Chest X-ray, AP view. Patient: 20 years old, sex M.
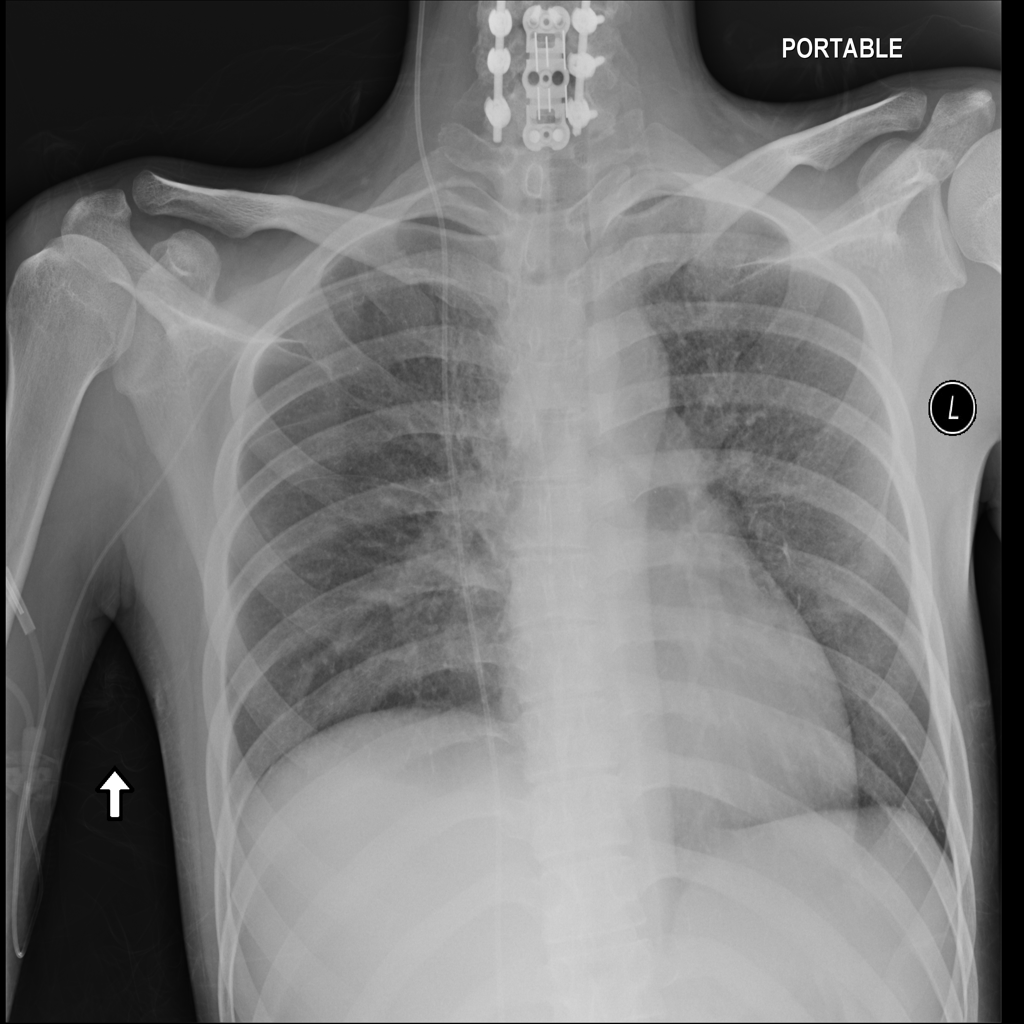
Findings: Pleural_Thickening